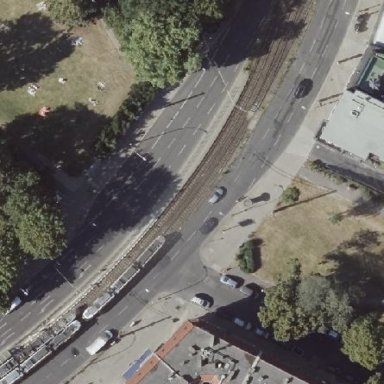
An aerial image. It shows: Footway area.